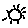
Label: sun